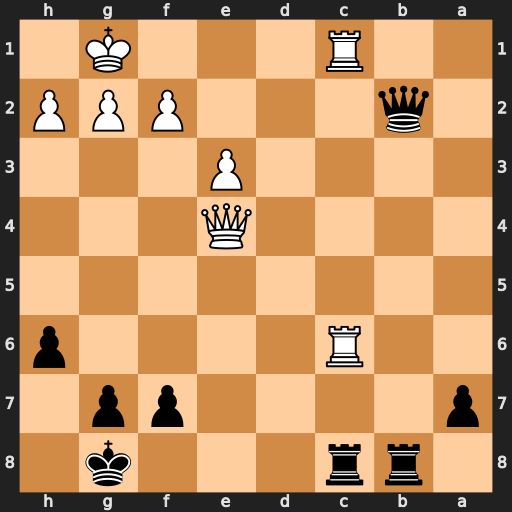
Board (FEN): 1rr3k1/p4pp1/2R4p/8/4Q3/4P3/1q3PPP/2R3K1
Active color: b
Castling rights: -
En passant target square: -
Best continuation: Qxc1+ Rxc1 Rxc1#